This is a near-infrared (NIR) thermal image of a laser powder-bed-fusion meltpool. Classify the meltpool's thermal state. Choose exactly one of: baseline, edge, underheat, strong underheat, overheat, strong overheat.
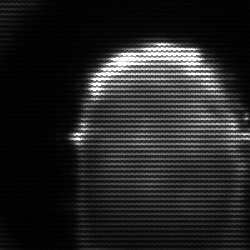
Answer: baseline